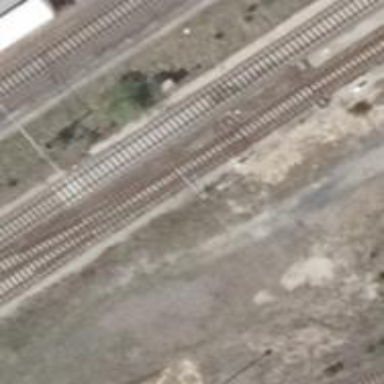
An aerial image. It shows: Railway switch.